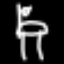
Label: chair